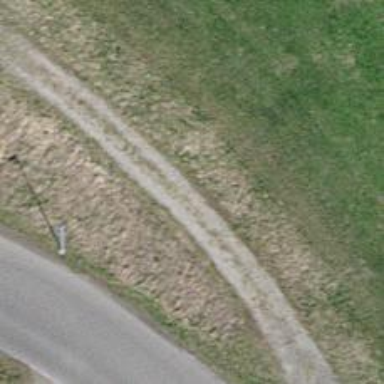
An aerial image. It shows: Ground track with tracktype of grade4.